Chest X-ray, PA view. Patient: 18 years old, sex M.
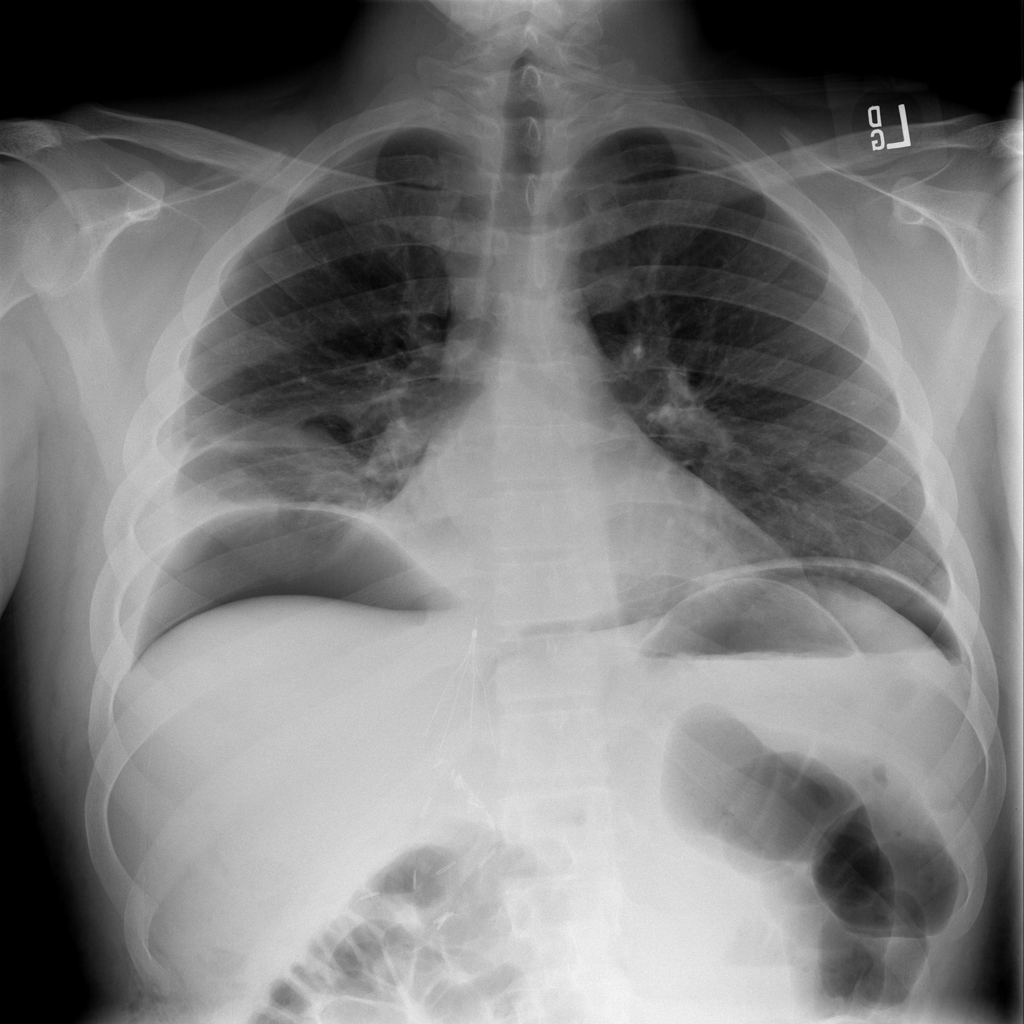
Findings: Atelectasis, Consolidation